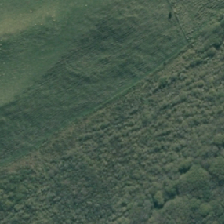
Land cover: herbaceous_freshwater_vege